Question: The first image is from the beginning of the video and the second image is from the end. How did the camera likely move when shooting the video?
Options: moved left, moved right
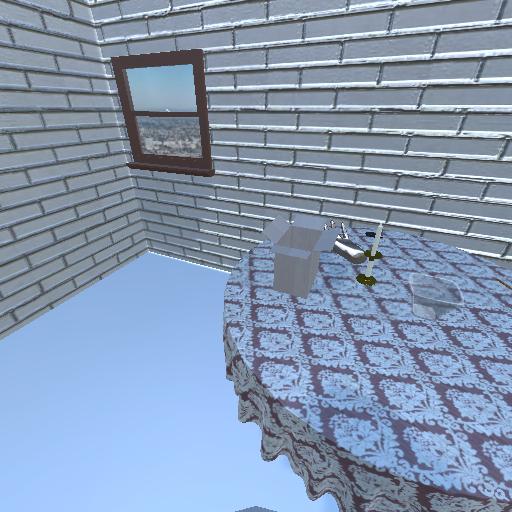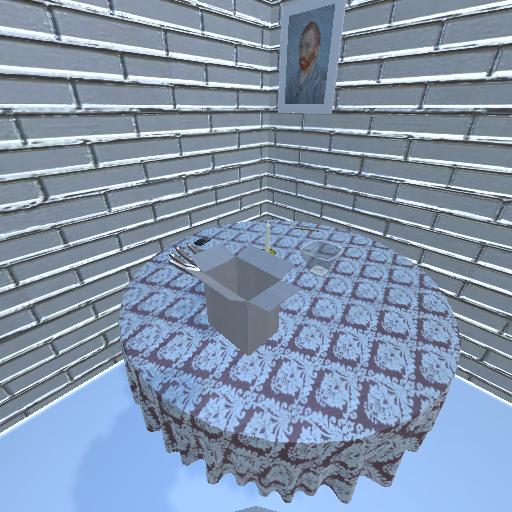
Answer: moved left